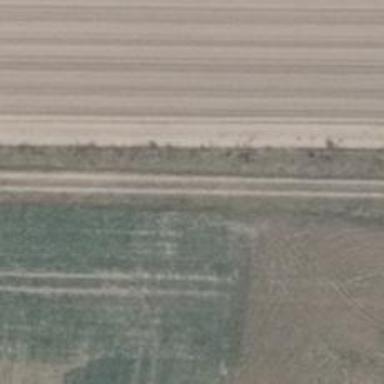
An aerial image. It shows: Ground track with grade 4 track type.